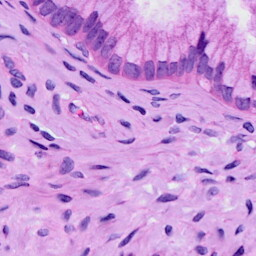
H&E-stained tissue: Cervix